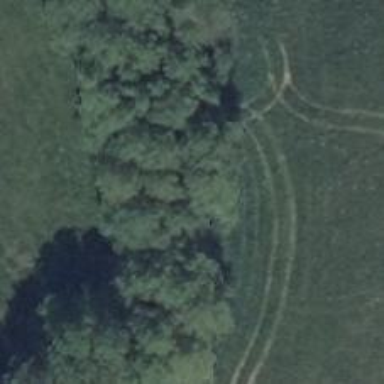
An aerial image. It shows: Row of deciduous broadleaved trees.